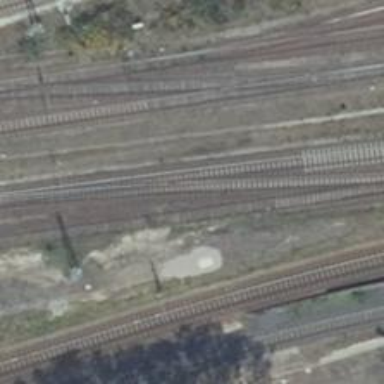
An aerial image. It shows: Railway track with contact lines for electrification.